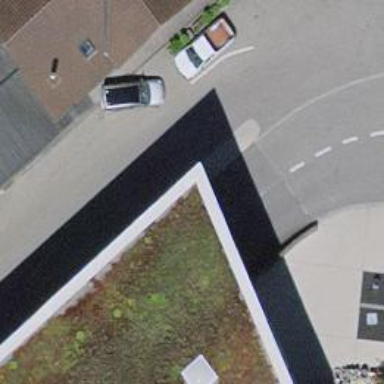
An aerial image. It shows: Parking entrance.